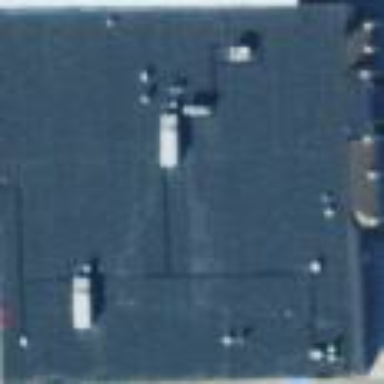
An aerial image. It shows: Building that houses supermarket.